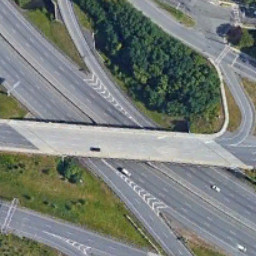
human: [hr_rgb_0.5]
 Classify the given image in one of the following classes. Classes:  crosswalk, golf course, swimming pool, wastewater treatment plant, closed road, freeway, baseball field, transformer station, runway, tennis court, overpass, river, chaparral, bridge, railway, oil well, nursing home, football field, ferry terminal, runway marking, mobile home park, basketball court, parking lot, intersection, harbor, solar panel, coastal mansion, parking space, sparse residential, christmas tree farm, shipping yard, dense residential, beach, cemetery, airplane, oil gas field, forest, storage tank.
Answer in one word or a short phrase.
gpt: overpass